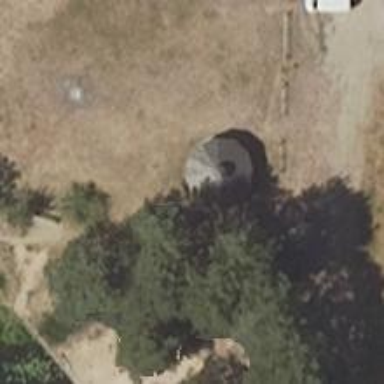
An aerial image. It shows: Basic hut serving as shelter.